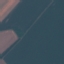
Land use / land cover class: AnnualCrop